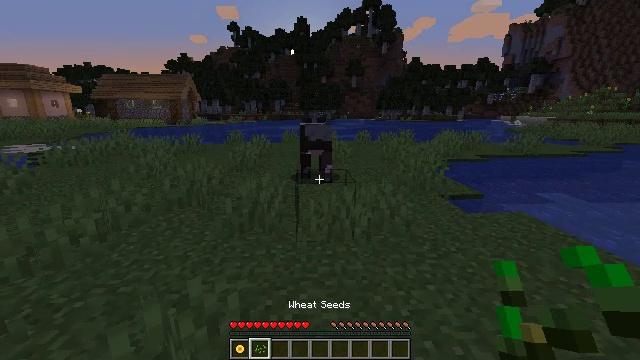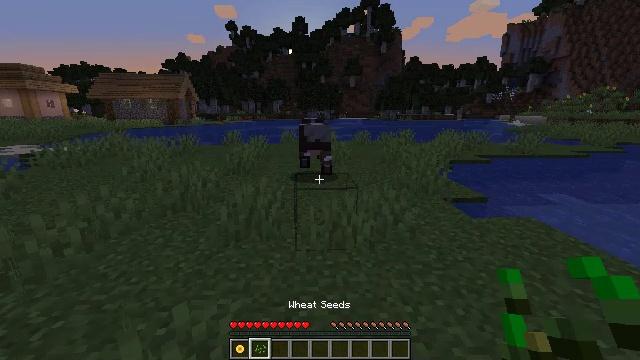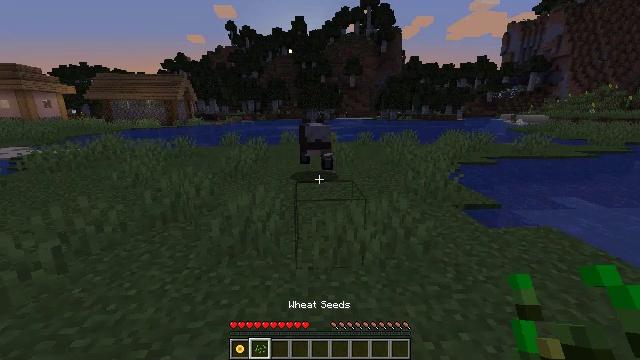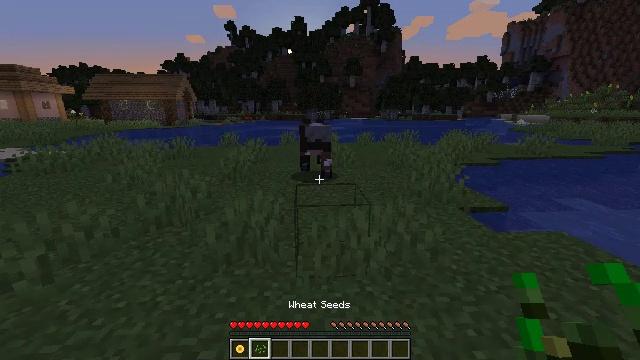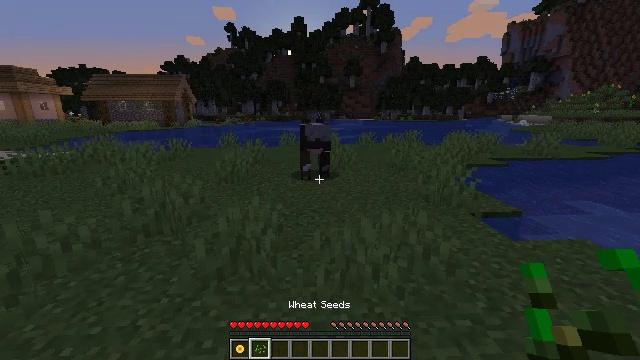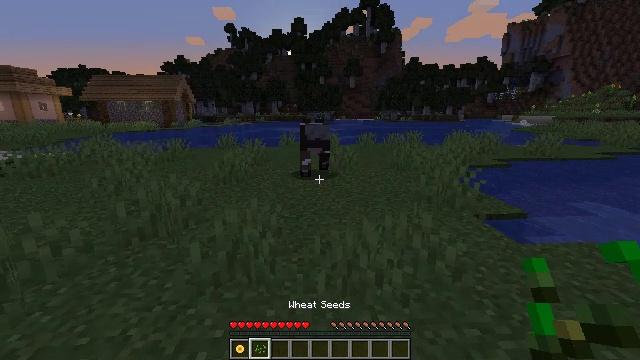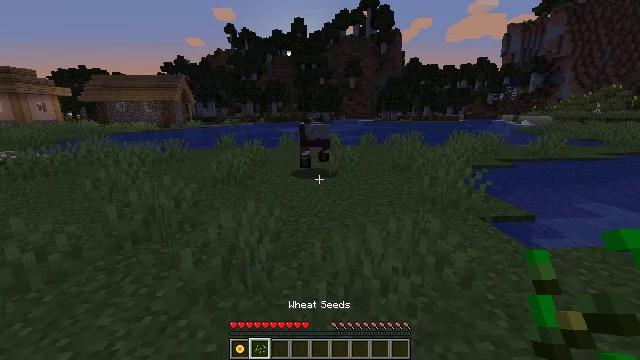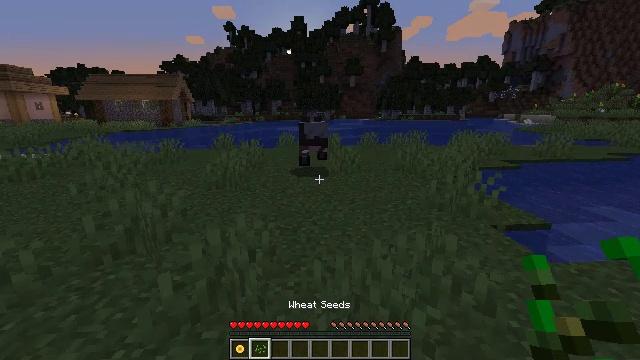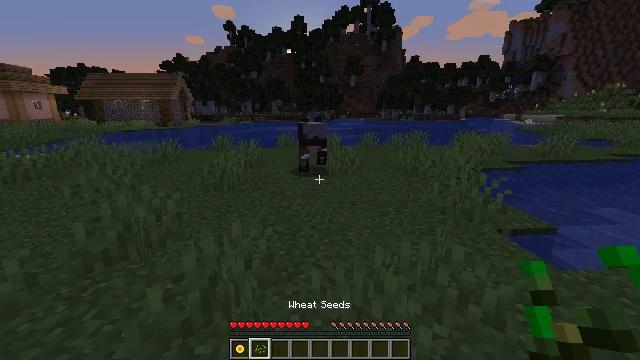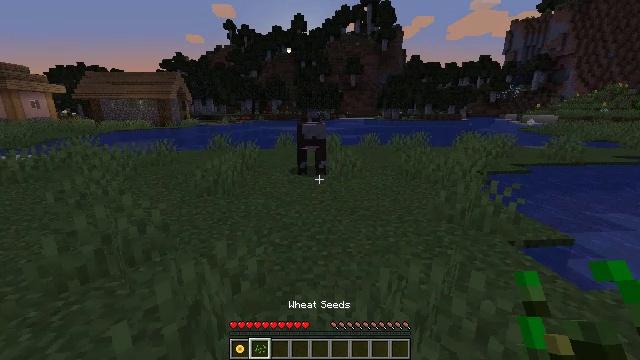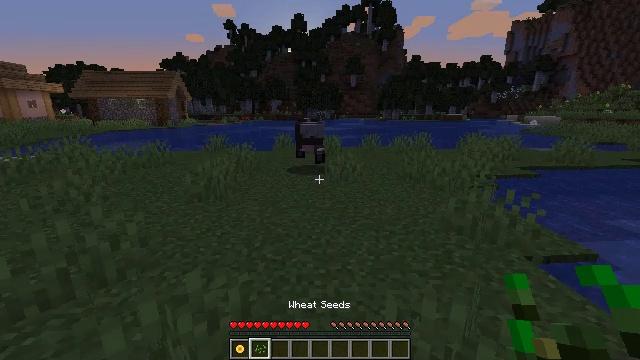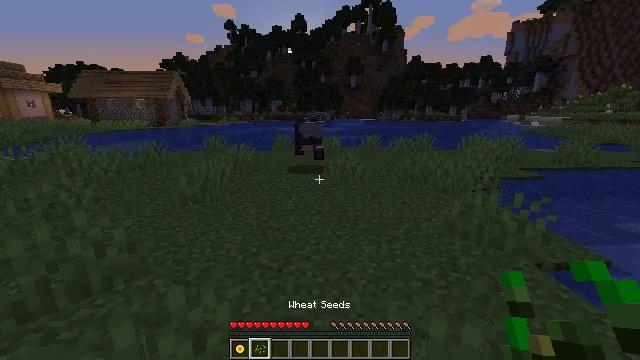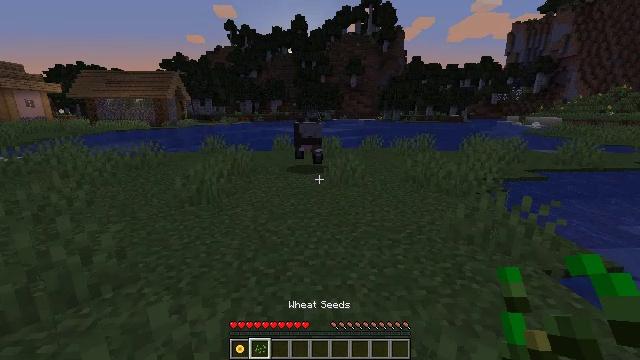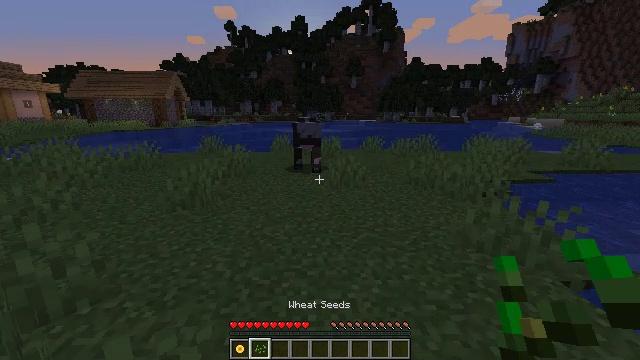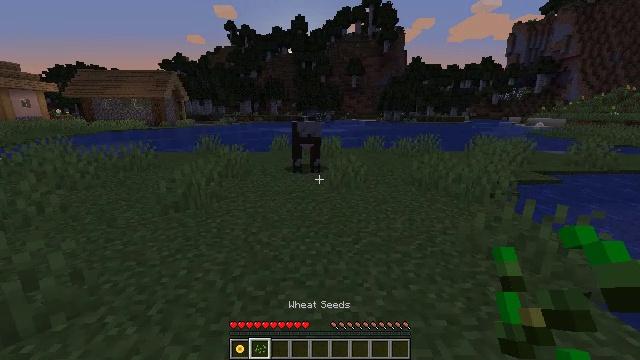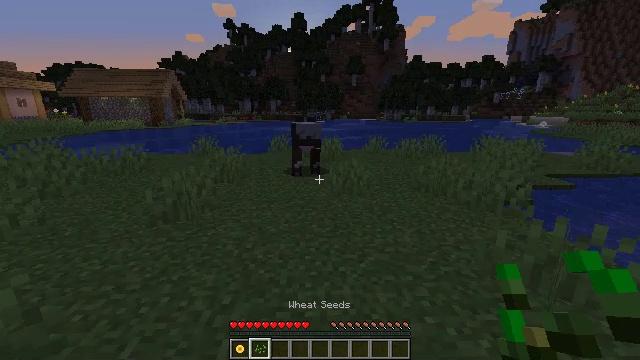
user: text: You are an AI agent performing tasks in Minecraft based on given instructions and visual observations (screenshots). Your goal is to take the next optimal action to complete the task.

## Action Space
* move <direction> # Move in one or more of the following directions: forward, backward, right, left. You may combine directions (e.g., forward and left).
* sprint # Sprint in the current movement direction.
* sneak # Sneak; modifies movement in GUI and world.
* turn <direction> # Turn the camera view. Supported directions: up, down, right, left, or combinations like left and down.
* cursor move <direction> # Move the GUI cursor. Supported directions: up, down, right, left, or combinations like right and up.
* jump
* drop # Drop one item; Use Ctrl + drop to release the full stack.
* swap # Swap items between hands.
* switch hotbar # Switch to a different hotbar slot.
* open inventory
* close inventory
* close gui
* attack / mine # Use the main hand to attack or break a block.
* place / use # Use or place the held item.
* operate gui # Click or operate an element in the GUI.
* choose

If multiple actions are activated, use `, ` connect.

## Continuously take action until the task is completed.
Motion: motion action
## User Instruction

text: Kill the cow.
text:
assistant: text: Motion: move forward
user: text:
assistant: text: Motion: move forward
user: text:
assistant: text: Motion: move forward
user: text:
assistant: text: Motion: move forward
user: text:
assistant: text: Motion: move forward
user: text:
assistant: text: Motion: move forward
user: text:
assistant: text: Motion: move forward
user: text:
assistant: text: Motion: move forward
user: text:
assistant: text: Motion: move forward
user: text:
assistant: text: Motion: move forward
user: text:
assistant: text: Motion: move forward
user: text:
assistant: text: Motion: move forward
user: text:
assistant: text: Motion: move forward
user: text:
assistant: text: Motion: move forward
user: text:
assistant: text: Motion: move forward
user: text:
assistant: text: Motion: move forward
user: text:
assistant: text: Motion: move forward
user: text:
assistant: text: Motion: move forward
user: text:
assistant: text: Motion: move forward, jump
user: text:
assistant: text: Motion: move forward, jump
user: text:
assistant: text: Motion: move forward, jump
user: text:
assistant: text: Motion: move forward, jump
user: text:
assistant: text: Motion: move forward, jump
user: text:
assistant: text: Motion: move forward, jump
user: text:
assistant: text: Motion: move forward
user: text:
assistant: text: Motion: move forward, turn left
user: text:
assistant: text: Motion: move forward, turn left
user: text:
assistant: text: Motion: move forward
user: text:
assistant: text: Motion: move forward, turn left
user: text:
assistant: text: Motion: move forward, turn left